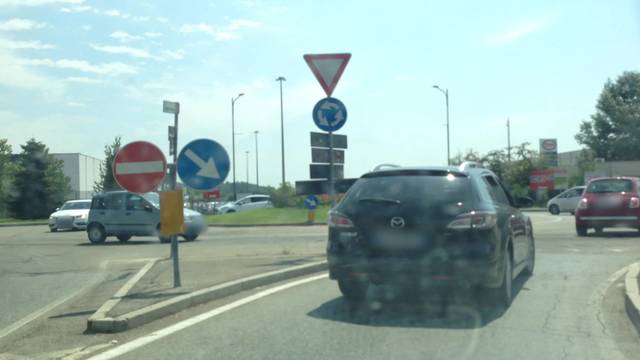
Region: Italy
Coordinates: 44.915, 8.222